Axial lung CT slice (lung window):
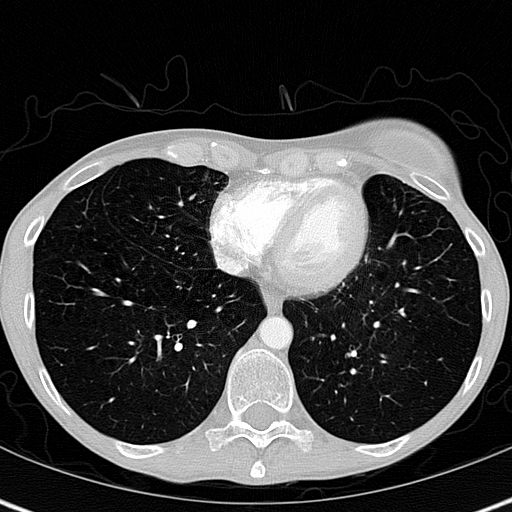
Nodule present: no